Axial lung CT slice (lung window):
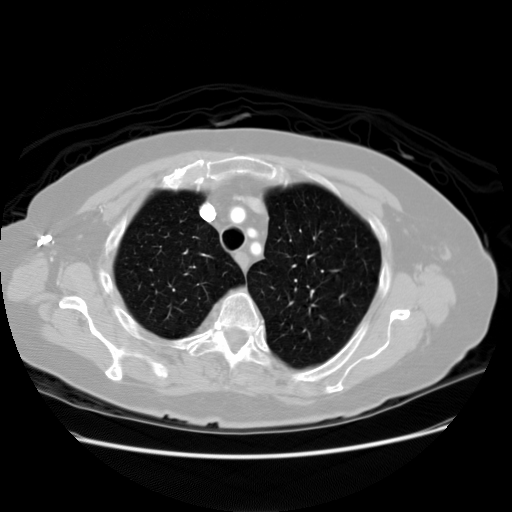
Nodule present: no